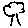
Label: tree